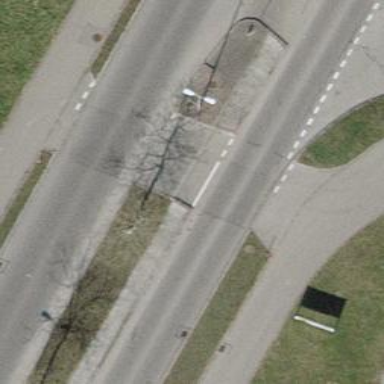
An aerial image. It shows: Marked road crossing with pedestrian island.